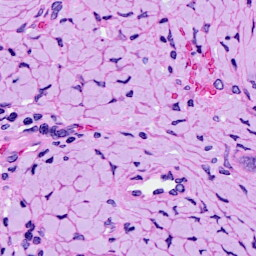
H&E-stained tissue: Ovarian